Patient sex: F
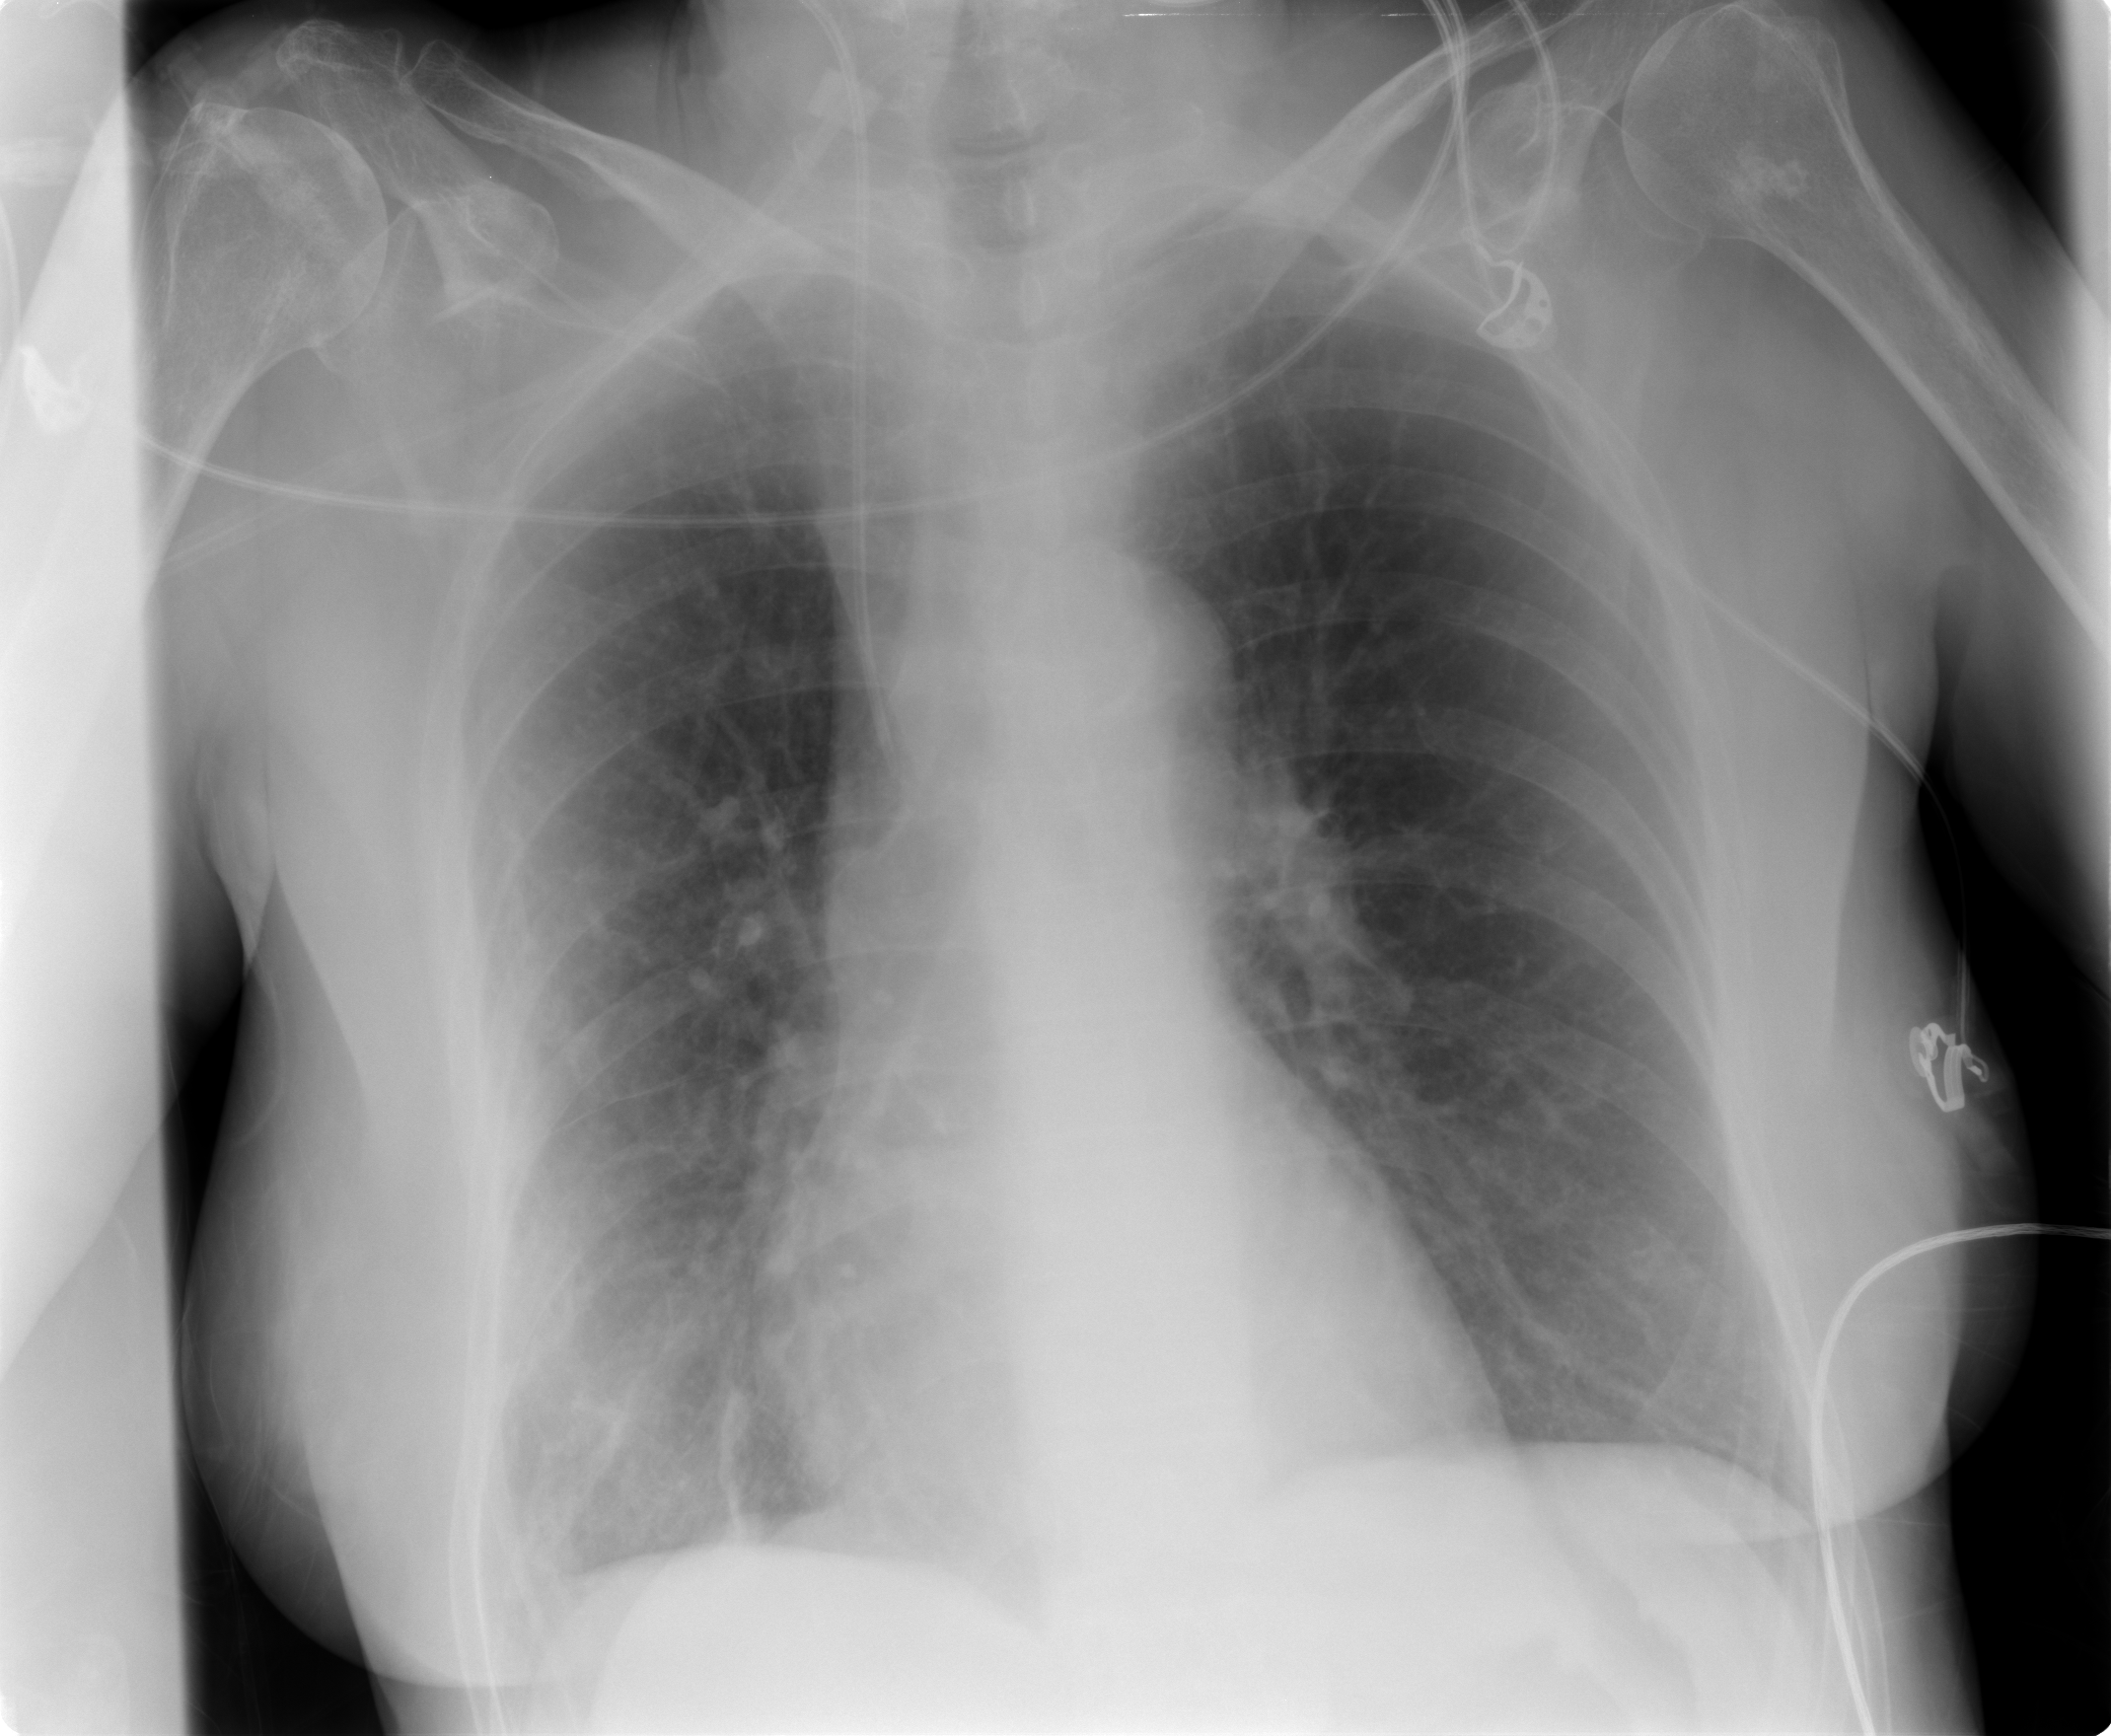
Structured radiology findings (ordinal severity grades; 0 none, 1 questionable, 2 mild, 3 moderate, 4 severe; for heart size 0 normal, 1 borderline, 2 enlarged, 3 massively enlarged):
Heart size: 0
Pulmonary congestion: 0
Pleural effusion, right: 0
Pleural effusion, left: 0
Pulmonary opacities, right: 0
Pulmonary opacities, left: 0
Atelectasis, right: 2
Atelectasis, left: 0